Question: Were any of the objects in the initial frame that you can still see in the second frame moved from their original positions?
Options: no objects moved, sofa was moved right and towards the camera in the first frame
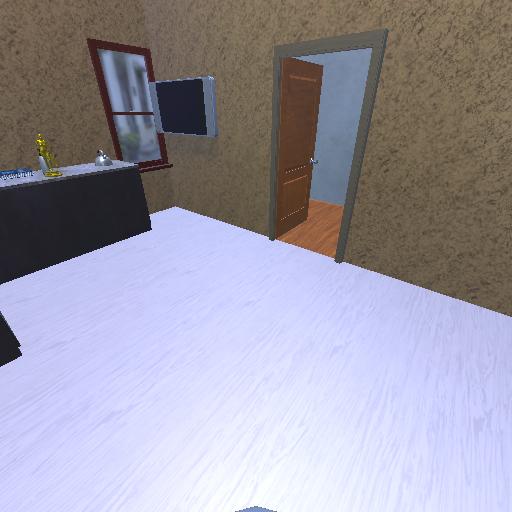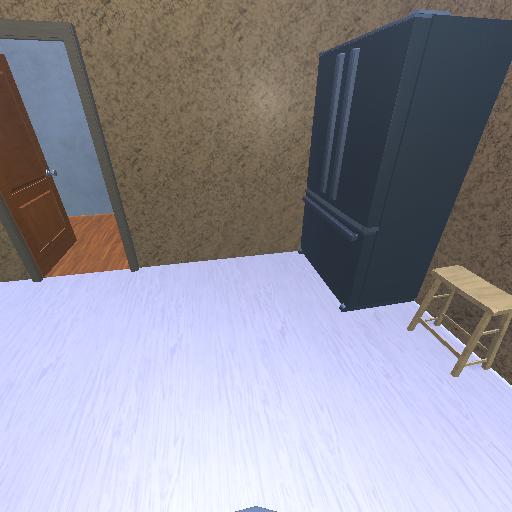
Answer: no objects moved